Question: We are using Mercurial and TortoiseHg at work and I always see '+' sign after my working directory revision number and Google doesn't tell me anything about it. Is there any one who can explain this?
Here is a snapshot of what I am talking about:

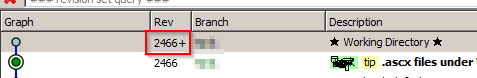
Answer: Google tells me it means you have uncommitted local changes in your repository.
See also <URL>.